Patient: sex M, age 67
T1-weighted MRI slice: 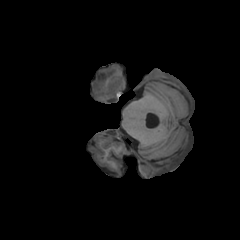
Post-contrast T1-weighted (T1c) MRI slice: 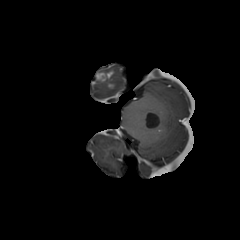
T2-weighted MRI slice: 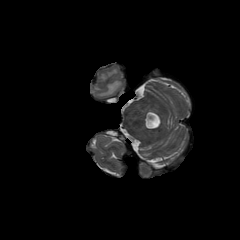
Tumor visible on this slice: yes
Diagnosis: Glioblastoma, IDH-wildtype
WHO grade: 4